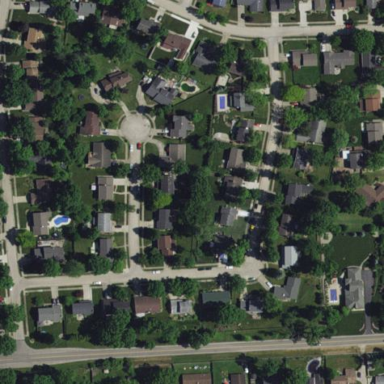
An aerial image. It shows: Residential area within neighborhood.